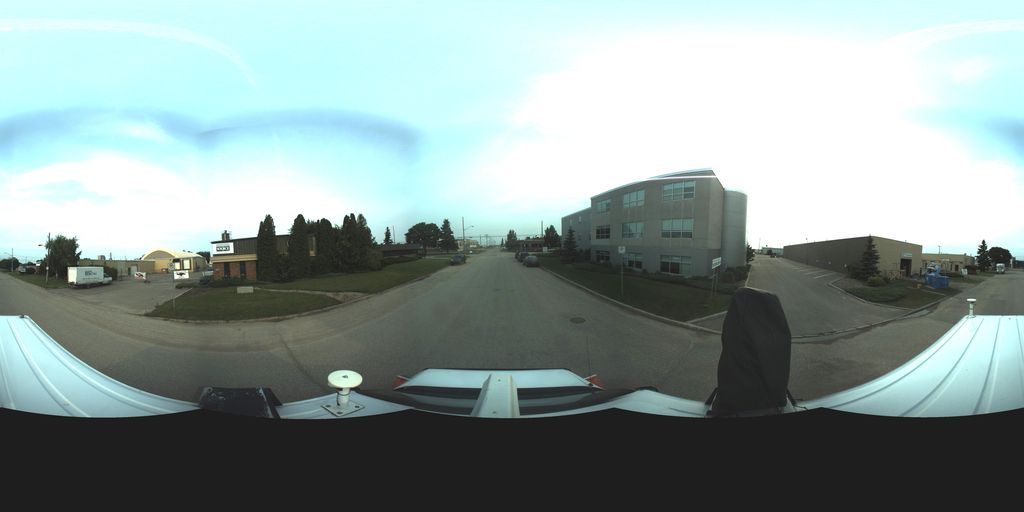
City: saskatoon